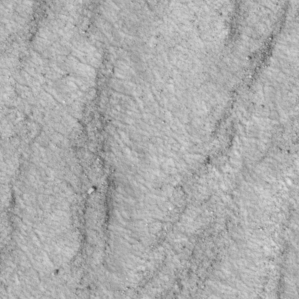
Label: non_frost